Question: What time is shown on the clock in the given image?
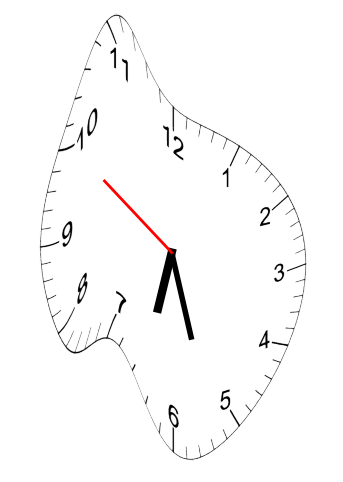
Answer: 06:26:50